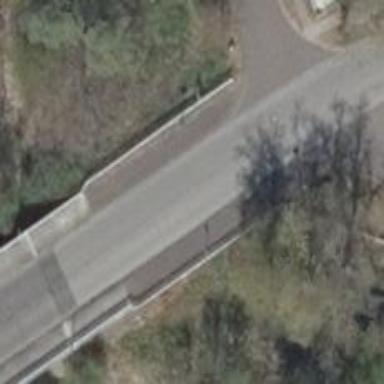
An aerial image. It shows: Asphalt road classified as primary highway.